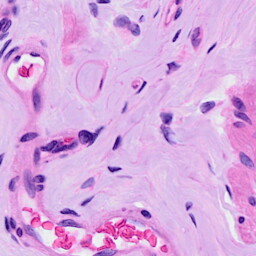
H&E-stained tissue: Ovarian